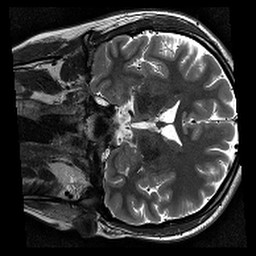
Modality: T2w
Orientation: coronal
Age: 25
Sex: female